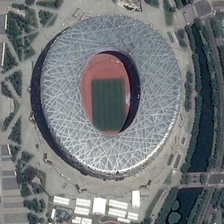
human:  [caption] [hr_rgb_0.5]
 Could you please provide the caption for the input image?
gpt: some green trees are around a stadium near a river .

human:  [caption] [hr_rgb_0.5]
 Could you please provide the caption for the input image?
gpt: some green trees are around a stadium near a river .

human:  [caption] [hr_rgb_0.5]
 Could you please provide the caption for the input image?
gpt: some green trees are around a stadium near a river .

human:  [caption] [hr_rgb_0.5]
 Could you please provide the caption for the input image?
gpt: some green trees are around a stadium near a river .

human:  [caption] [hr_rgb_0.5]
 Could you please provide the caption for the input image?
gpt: some green trees are around a stadium near a river .